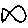
Label: fish